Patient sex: M
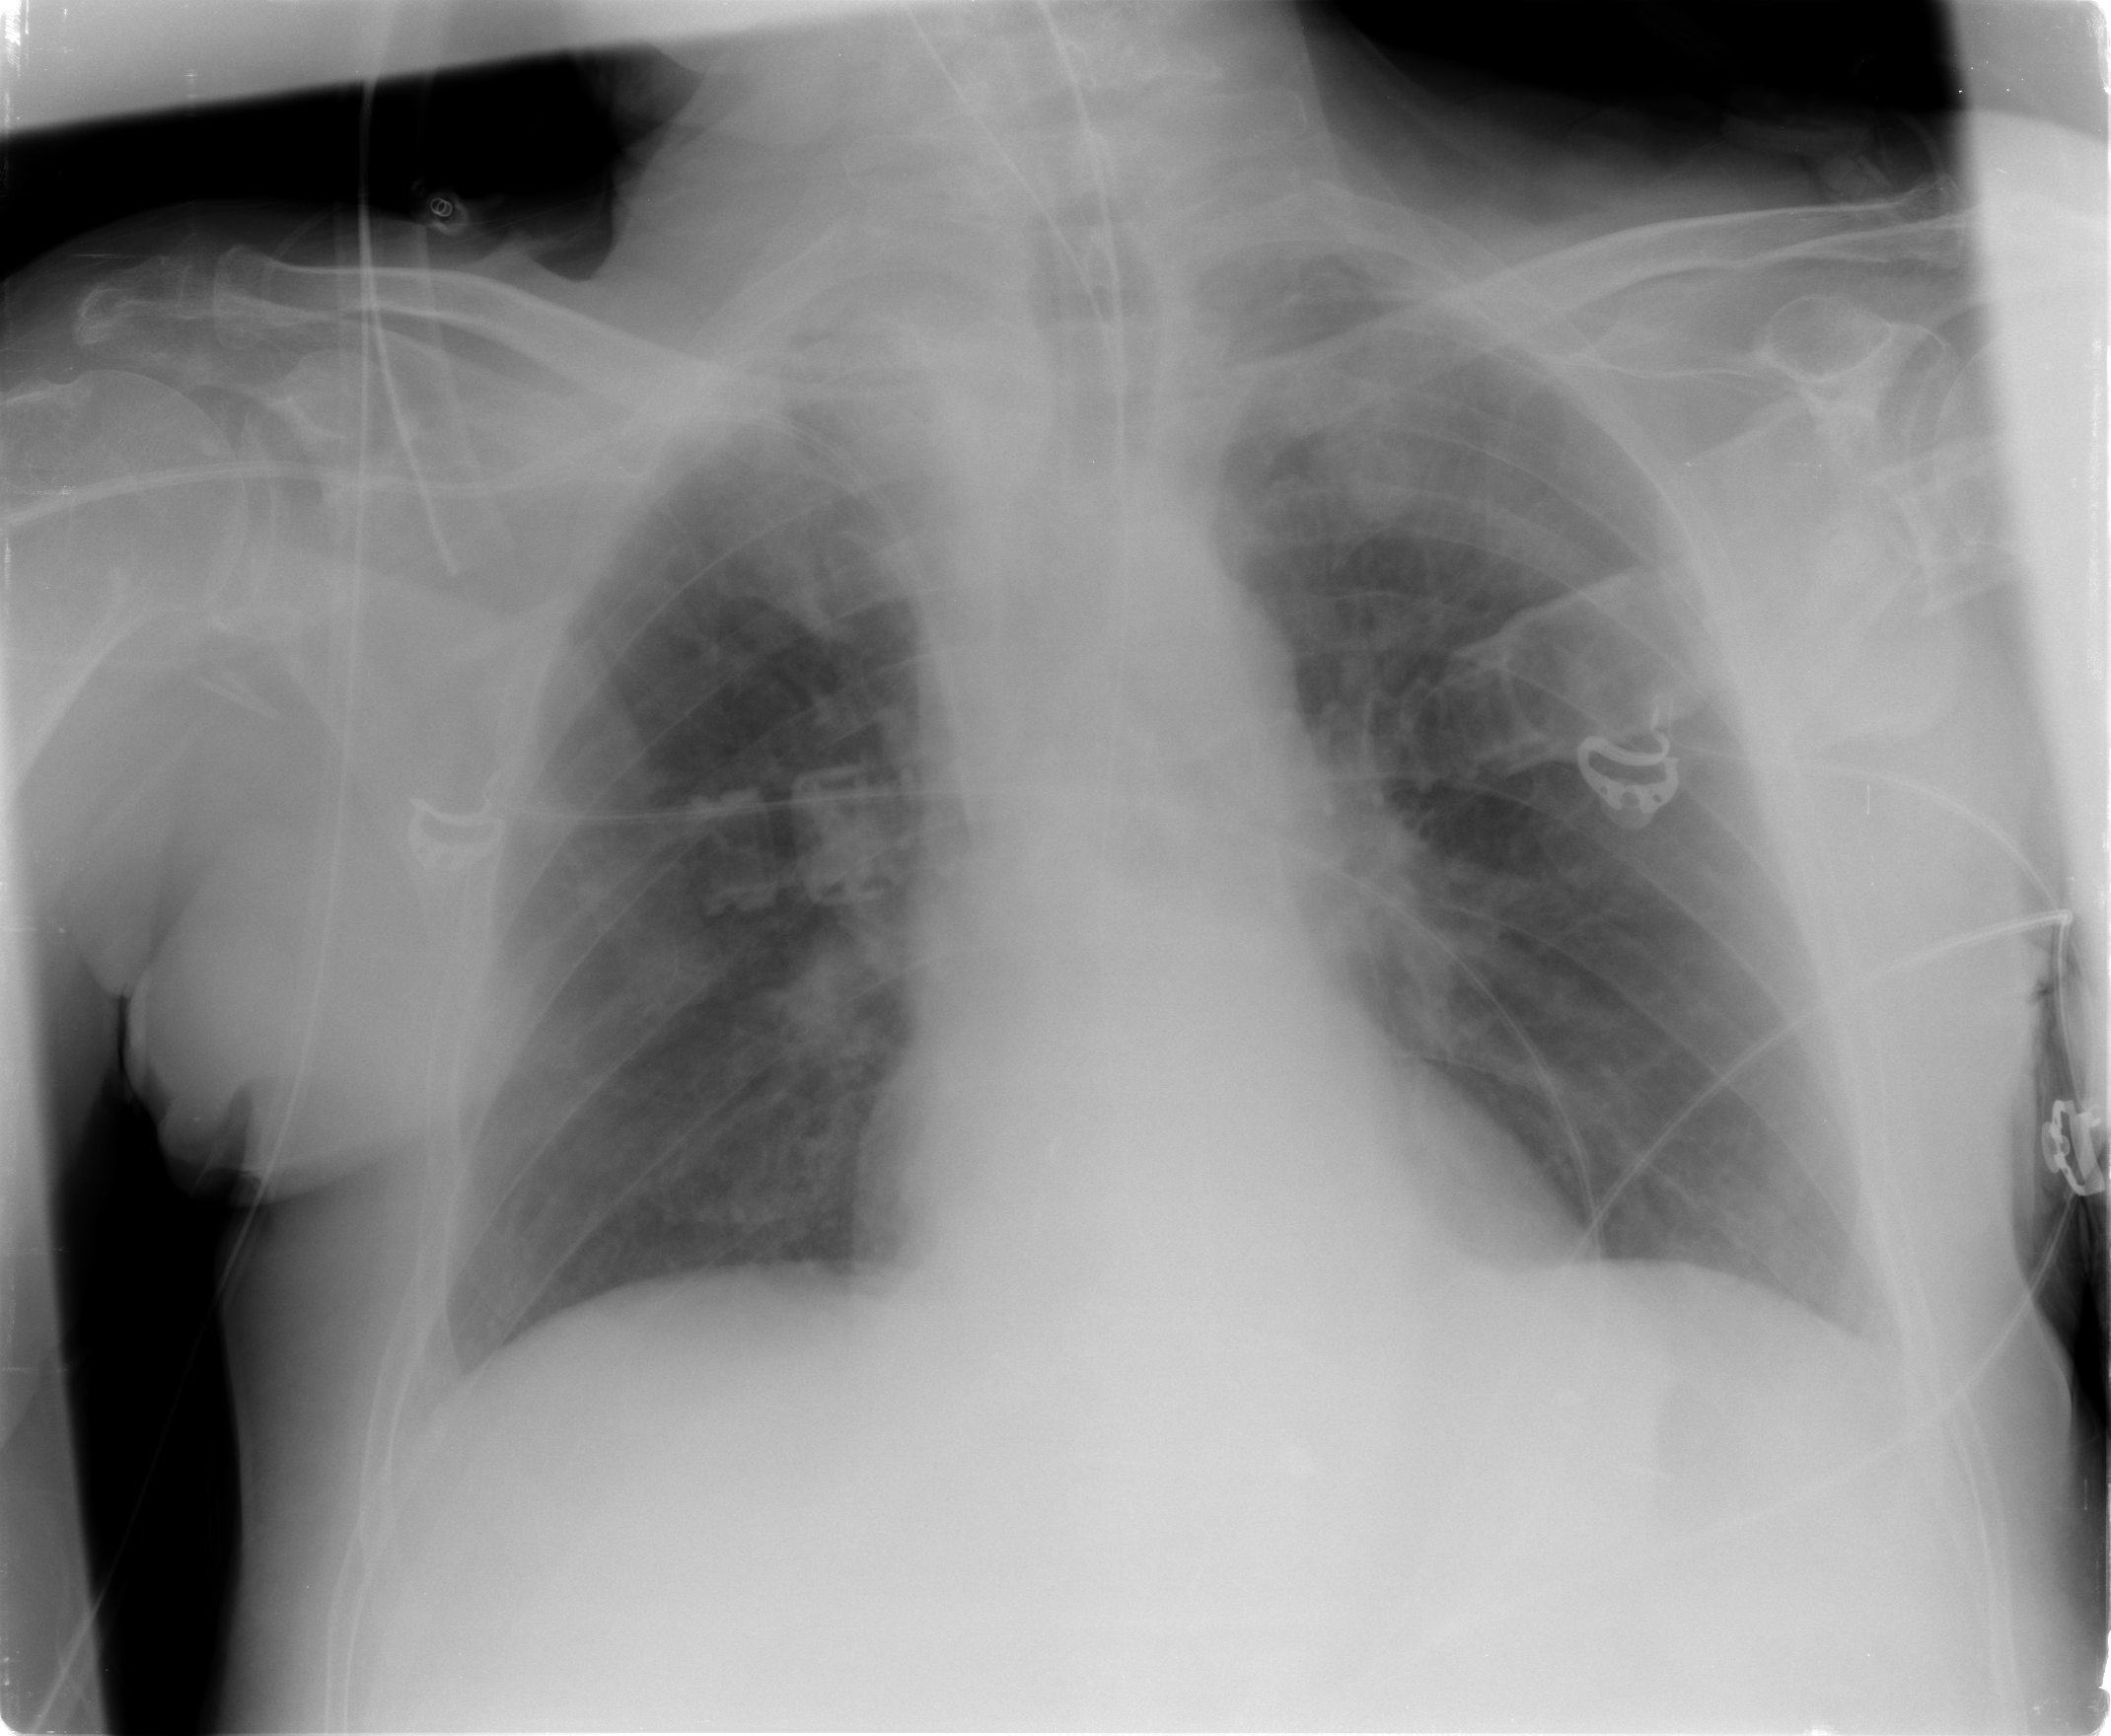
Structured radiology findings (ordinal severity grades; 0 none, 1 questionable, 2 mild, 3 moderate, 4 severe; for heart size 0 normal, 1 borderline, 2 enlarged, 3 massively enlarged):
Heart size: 1
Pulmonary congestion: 0
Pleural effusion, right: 1
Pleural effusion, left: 1
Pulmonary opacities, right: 0
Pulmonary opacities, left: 0
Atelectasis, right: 2
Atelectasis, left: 2